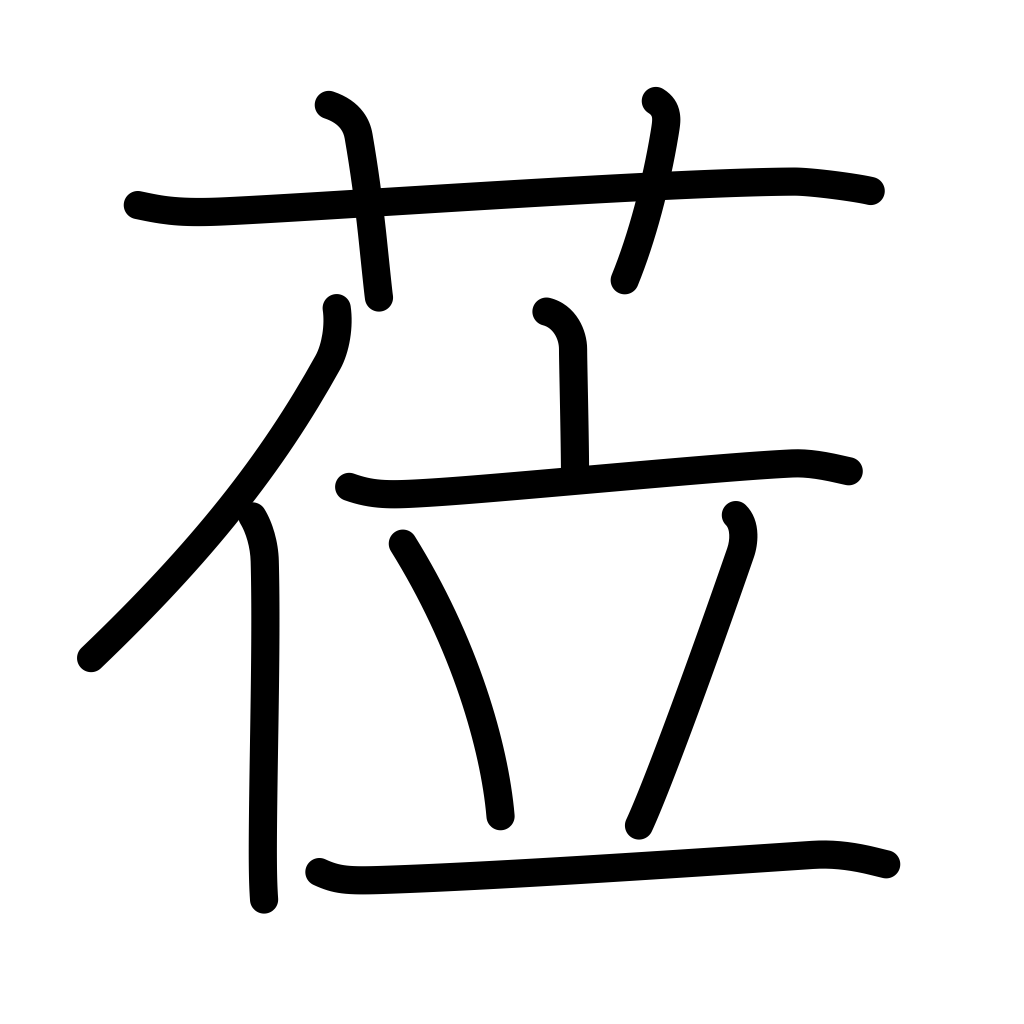
Meaning: proceed to, assume a post